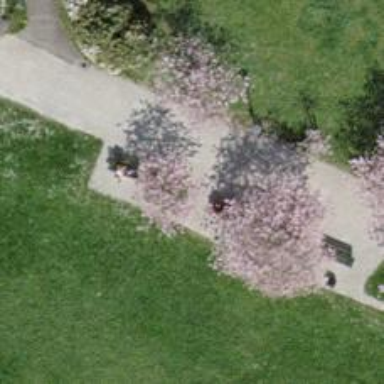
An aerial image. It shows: Bench.